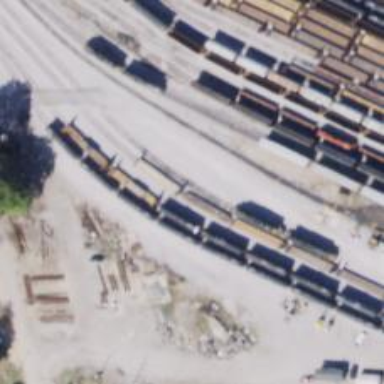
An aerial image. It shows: Railway yard.